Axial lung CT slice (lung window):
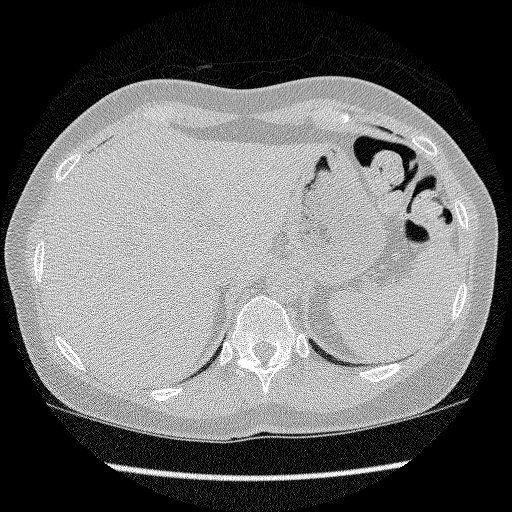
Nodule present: no